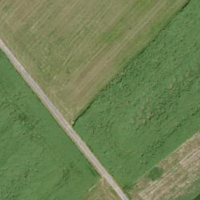
EUNIS habitat code: 52
Species observed at this site:
Plantago major